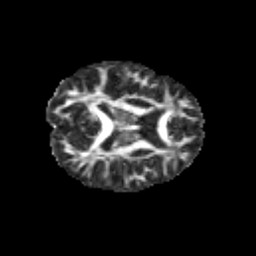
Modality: FA
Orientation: axial
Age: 11
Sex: female
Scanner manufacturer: siemens
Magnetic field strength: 3 T
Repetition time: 3.8 s
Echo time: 0.07 s